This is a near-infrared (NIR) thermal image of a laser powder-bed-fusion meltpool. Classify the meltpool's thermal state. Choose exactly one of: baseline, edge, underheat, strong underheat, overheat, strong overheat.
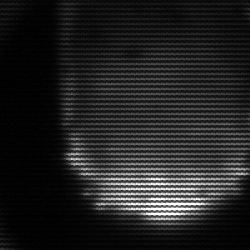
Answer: edge